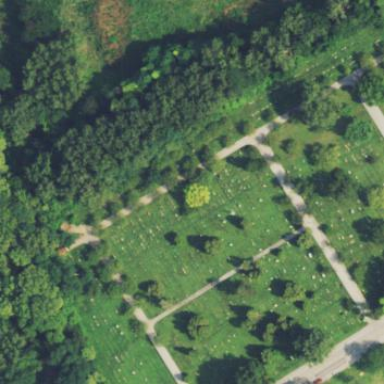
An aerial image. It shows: Cemetery.